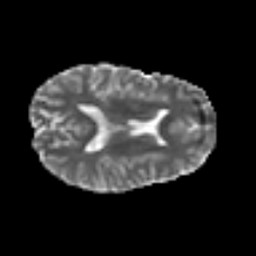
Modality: MD
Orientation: axial
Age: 29
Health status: ill
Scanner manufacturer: philips
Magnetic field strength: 3 T
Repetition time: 9 s
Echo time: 0.127 s